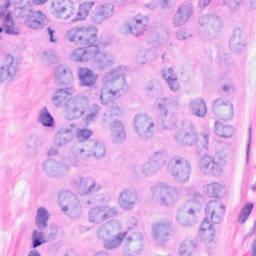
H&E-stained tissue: Breast